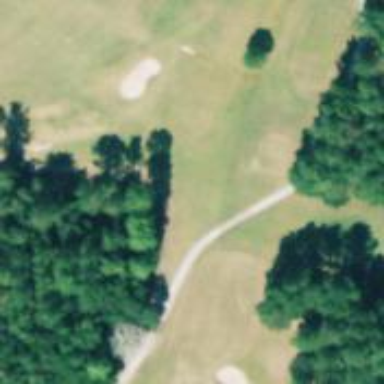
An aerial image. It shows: Golf fairway surrounded by grass.